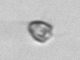
Label: Pyramimonas